【题型】解答题　【知识点】平面几何　【难度】easy
已知：如图, 在菱形 $ABCD$ 中, 点 $E$、$G$、$H$、$F$ 分别在边 $AB$、$BC$、$CD$、$DA$ 上, $AE = AF$, $CG = CH$, $CG \neq AE$。

(1) 求证：$EF // GH$；

(2) 分别连接 $EG$、$FH$, 求证：四边形 $EGHF$ 是等腰梯形。

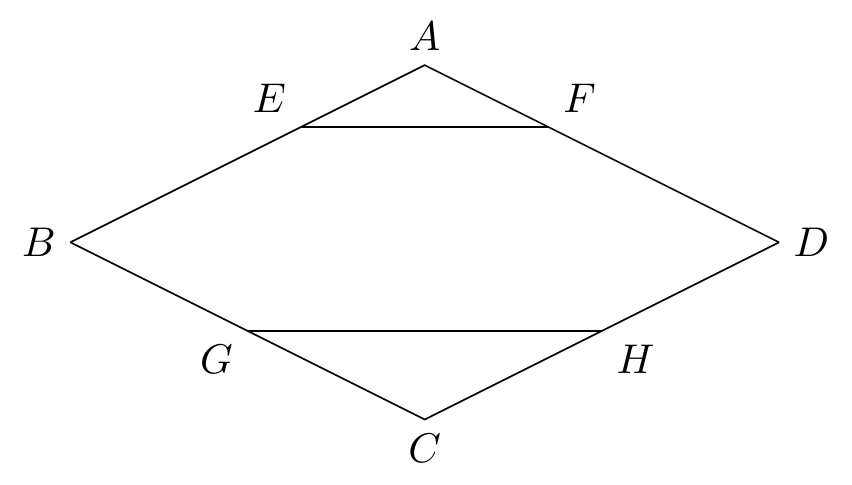
【解答】
解：(1) 连结 $BD$,

$\because$ 四边形 $ABCD$ 是菱形,

$\therefore$ $AB = AD = BC = CD$,

$\because$ $AE = AF$, $CG = CH$,

$\therefore$ $\frac{AE}{AB} = \frac{AF}{AD}$, $\frac{CG}{CB} = \frac{CH}{CD}$,

$\therefore$ $EF // BD$, $GH // BD$,

$\therefore$ $EF // GH$；

(2) 连接 $EG$、$FH$,

$\because$ $EF // BD$, $\frac{EF}{BD} = \frac{AE}{AB}$,

$\because$ $GH // BD$, $\frac{GH}{BD} = \frac{CG}{BC}$,

$\because$ $CG \neq AE$,

$\therefore$ $EF \neq GH$,

$\because$ $EF // GH$,

$\therefore$ 四边形 $EGHF$ 是梯形；

$\because$ $AB - AE = AD - AF$, 即 $BE = DF$,

$\because$ $BC - CG = CD - CH$, 即 $BG = DH$,

$\because$ 四边形 $ABCD$ 是菱形,

$\therefore$ $\angle B = \angle D$,

$\therefore$ $\triangle BGE \cong \triangle DHF$(SAS),

$\therefore$ $EG = FH$,

$\therefore$ 梯形 $EGHF$ 是等腰梯形。
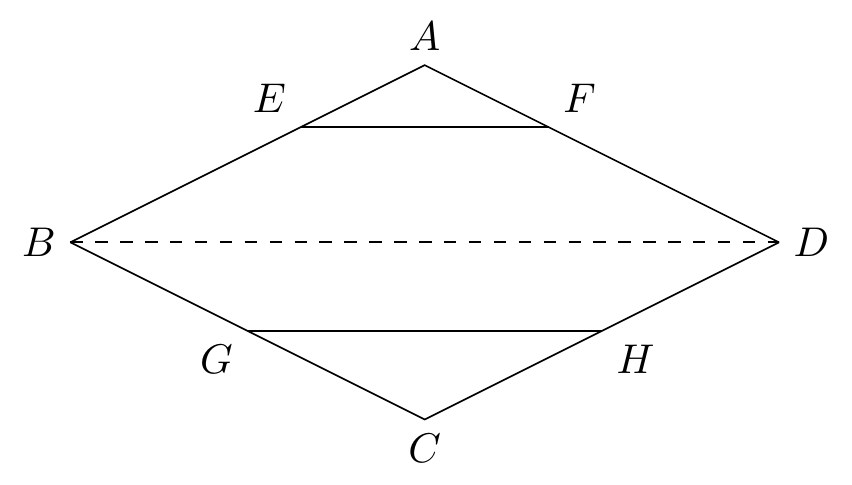
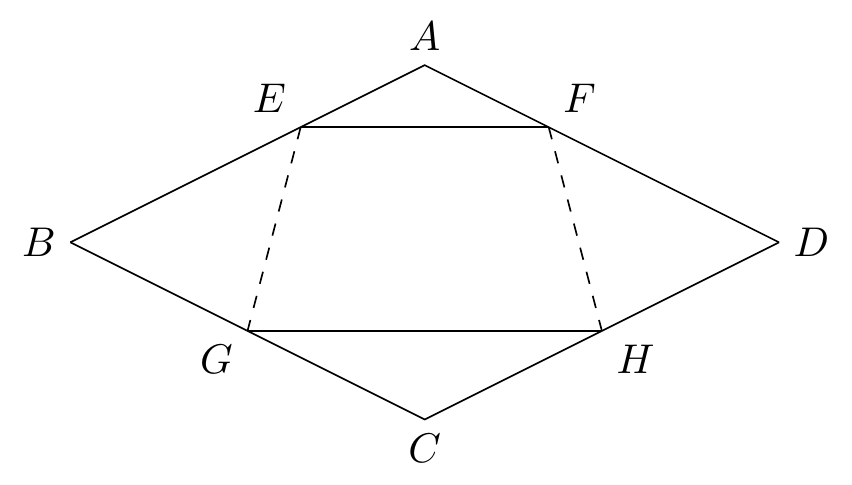